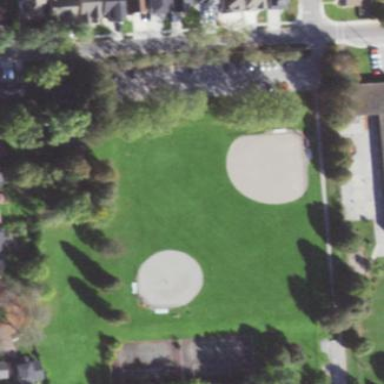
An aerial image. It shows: Grassy baseball pitch for leisure sports.